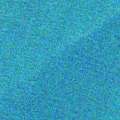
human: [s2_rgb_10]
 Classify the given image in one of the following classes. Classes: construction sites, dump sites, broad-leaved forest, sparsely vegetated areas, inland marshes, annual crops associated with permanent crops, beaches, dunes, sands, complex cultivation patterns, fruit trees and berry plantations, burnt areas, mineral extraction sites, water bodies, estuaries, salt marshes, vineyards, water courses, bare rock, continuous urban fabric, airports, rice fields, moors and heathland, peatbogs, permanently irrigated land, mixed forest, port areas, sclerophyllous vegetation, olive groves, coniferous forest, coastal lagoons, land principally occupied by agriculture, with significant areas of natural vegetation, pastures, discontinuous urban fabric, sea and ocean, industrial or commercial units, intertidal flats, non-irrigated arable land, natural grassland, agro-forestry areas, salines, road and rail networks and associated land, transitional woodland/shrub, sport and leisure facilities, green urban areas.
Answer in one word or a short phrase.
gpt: sea and ocean